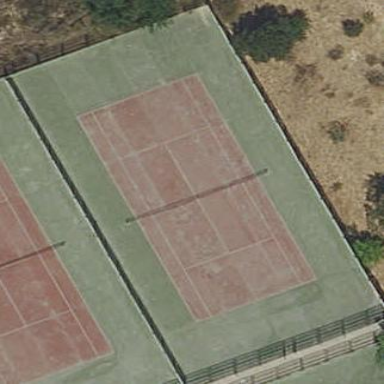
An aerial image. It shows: Tennis court on the leisure land pitch.